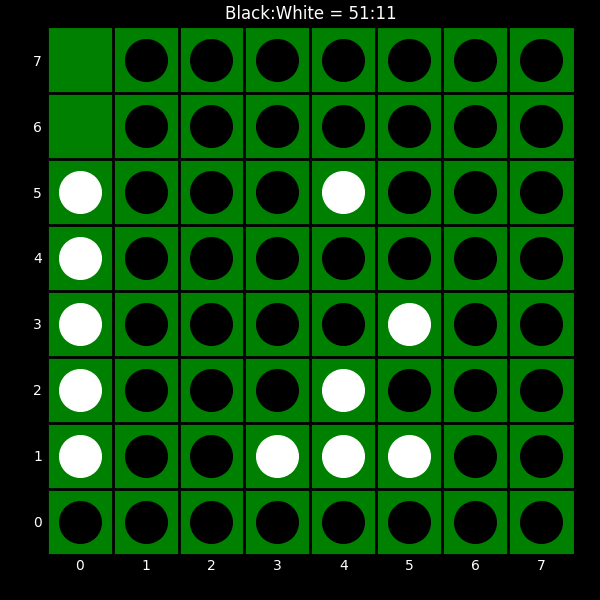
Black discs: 51
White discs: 11